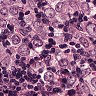
Metastatic tissue present: yes